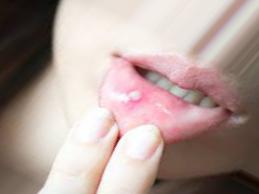
Condition: Mouth Ulcer